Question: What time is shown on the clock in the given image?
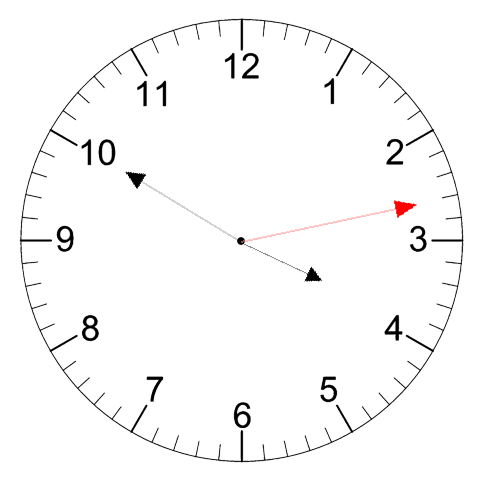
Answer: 03:50:13